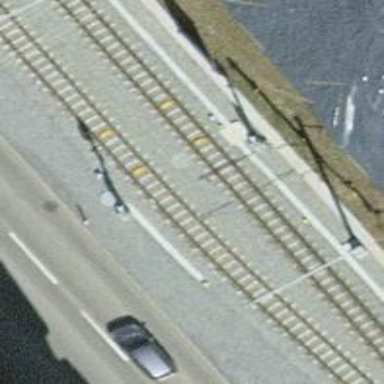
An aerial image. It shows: Railway signal.